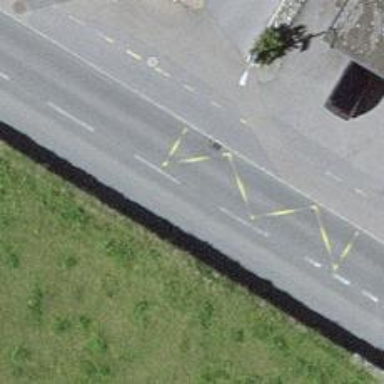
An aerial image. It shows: Bus stop with stop position for public transport.